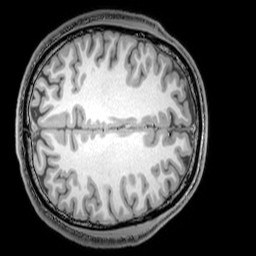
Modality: T1w
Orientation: axial
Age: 22
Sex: male
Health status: healthy
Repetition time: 0.081 s
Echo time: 0.037 s